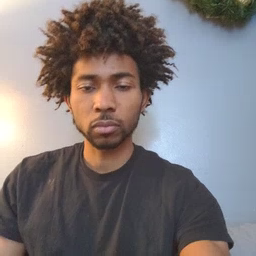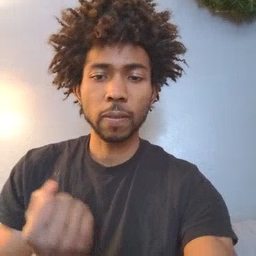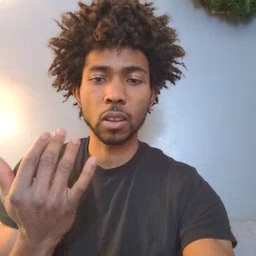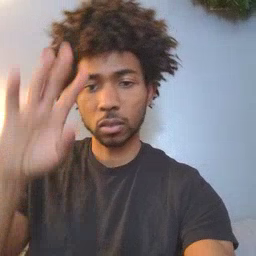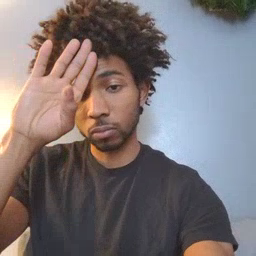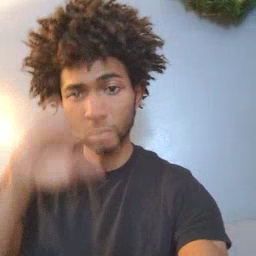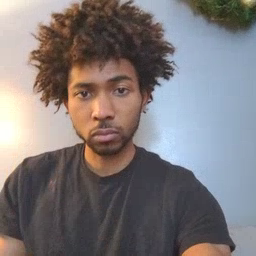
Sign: fireman